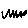
Label: zigzag